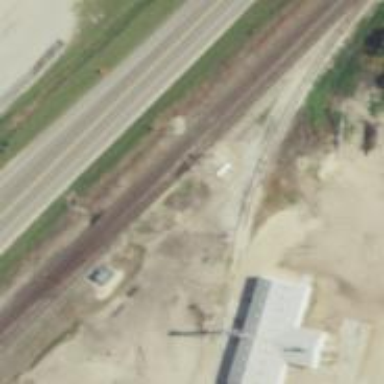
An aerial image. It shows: Railway siding with rails.